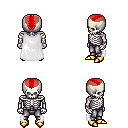
a pixel art fantasy rpg character, male body template, skeleton, white cape, metal pants, red short mohawk hairstyle, gold boots, four views (front, back, left, right), 2x2 character sprite sheet, small pixel art, hard edges, no anti-aliasing